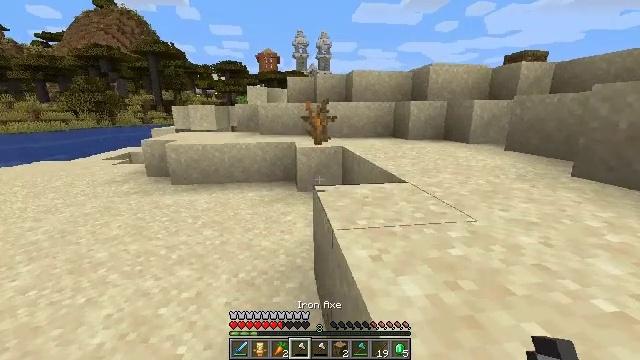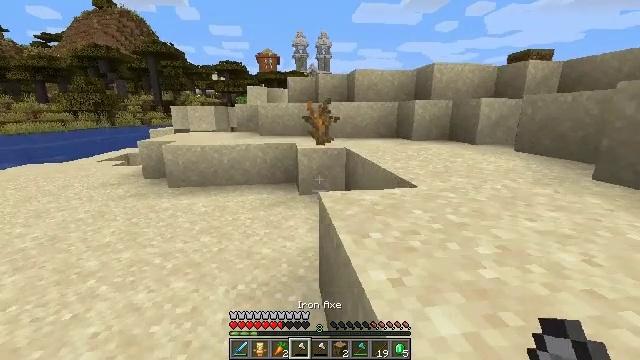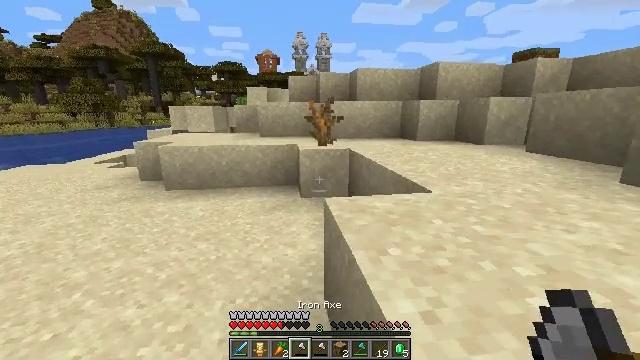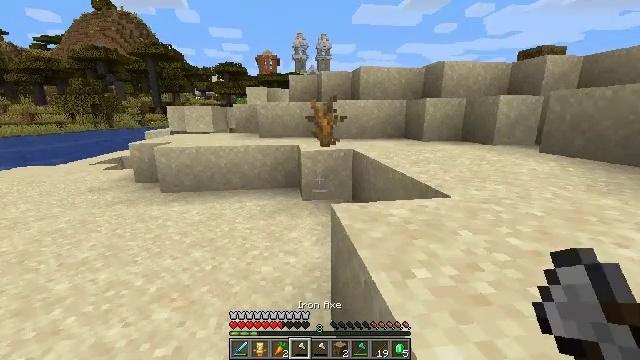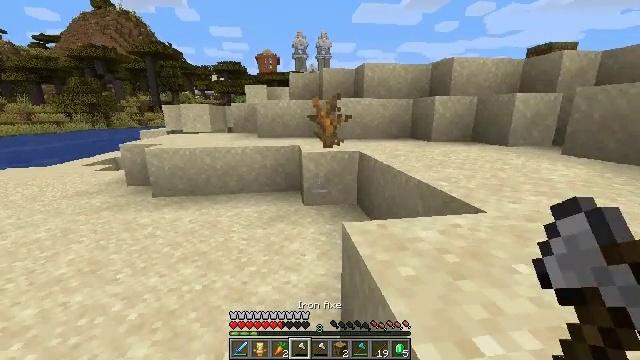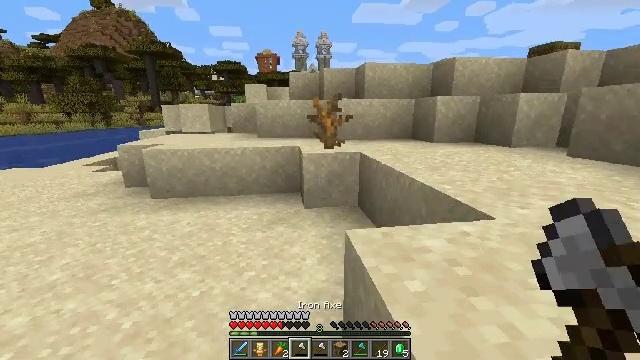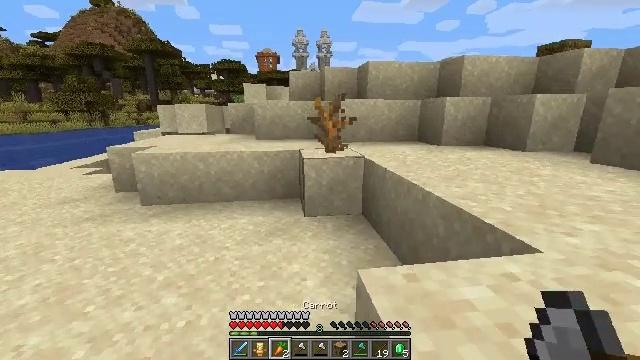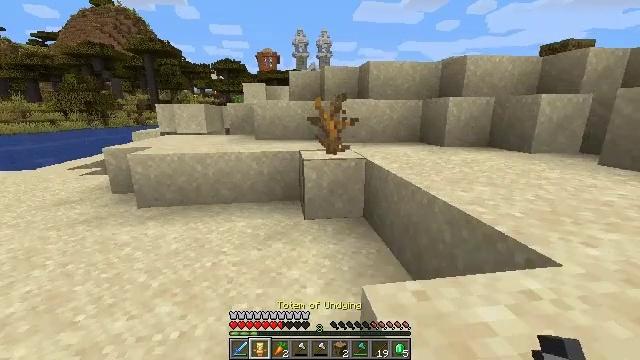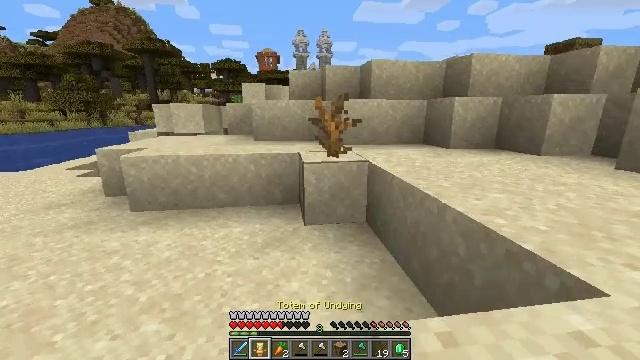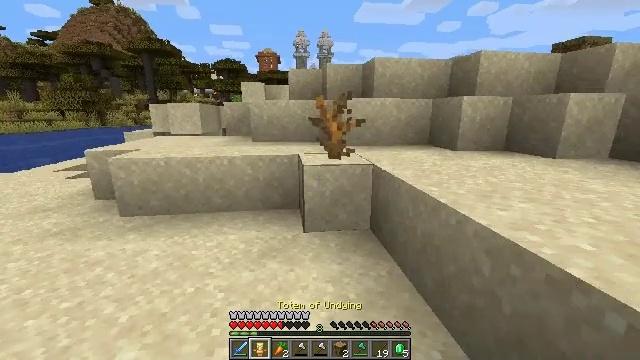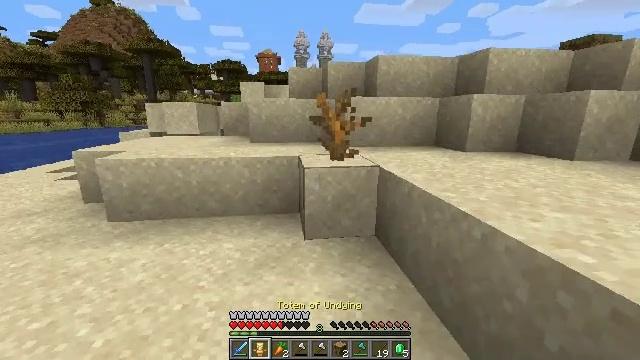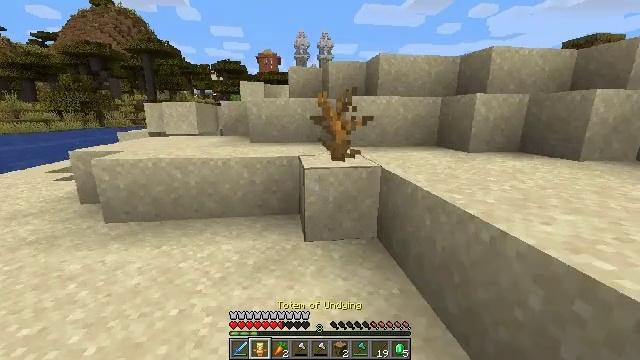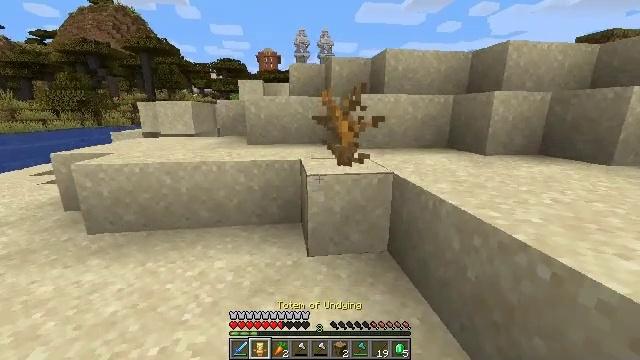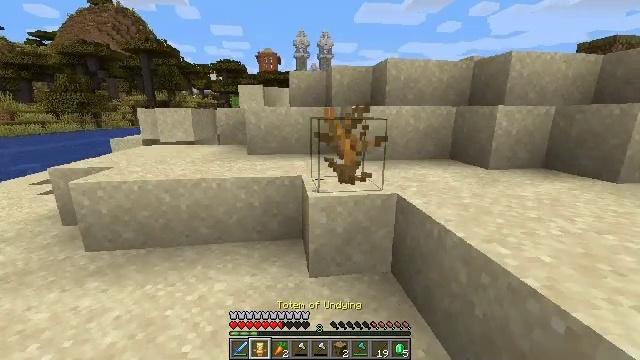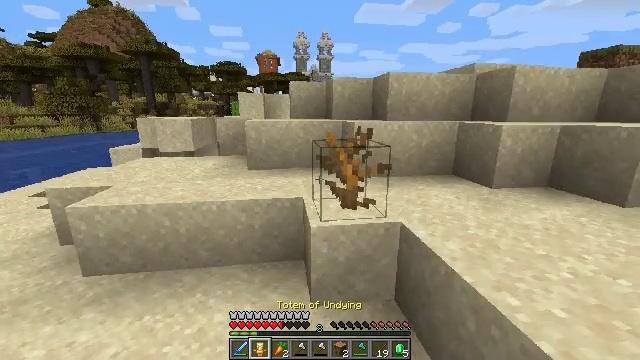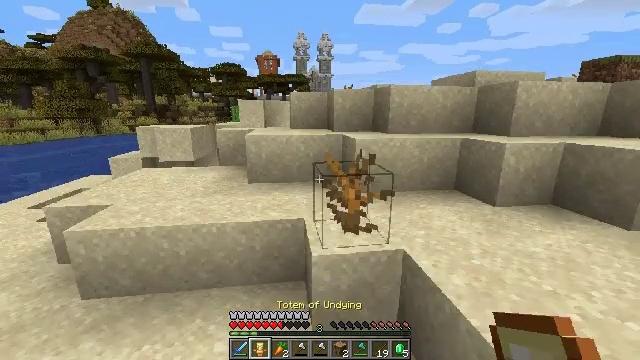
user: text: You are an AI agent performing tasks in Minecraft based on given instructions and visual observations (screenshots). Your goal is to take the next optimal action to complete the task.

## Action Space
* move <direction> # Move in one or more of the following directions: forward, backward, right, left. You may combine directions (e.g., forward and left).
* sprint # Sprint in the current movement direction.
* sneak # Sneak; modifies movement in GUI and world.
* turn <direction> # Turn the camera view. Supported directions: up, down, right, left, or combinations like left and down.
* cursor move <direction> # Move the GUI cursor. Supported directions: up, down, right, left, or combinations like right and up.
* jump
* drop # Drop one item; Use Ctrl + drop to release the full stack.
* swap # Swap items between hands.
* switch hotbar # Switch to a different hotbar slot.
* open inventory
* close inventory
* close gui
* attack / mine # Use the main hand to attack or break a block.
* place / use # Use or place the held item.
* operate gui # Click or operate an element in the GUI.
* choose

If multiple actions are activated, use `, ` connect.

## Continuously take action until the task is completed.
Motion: motion action
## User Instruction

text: Left click to mine the dead bush.
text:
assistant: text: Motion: move forward
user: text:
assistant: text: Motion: move forward
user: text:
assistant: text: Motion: move forward
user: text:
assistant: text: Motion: move forward
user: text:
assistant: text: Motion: move forward
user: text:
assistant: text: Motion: move forward
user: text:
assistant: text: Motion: move forward
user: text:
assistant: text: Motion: move forward
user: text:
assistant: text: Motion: move forward
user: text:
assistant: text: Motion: move forward
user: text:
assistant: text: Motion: move forward
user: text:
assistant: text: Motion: move forward
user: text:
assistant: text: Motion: move forward, jump
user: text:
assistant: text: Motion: move forward, jump
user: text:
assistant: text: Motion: move forward, jump
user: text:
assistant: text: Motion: move forward, jump
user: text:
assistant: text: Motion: move forward, jump
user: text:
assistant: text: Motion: move forward
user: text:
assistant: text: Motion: move forward
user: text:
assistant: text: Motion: move forward
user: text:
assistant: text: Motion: move forward
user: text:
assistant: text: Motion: move forward
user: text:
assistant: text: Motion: move forward
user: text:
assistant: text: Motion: move forward
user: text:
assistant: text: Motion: move forward, jump
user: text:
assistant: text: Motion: move forward, jump
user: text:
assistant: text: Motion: move forward, jump
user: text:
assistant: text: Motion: move forward
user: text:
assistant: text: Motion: move forward
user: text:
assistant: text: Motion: move forward